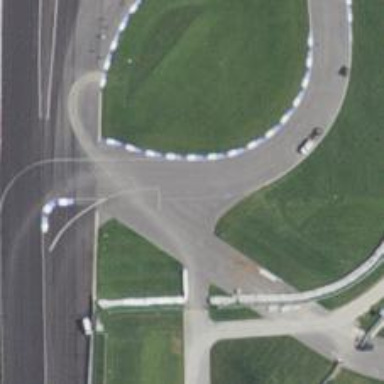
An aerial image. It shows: Motor sport raceway with asphalt surface.